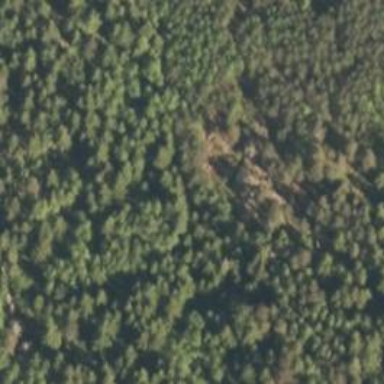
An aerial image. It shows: Natural cliff.